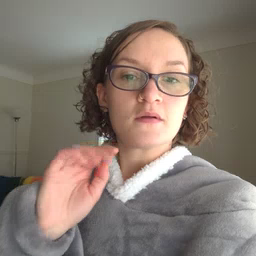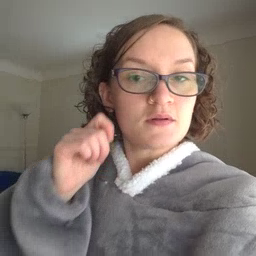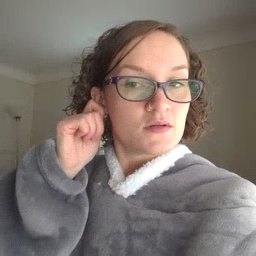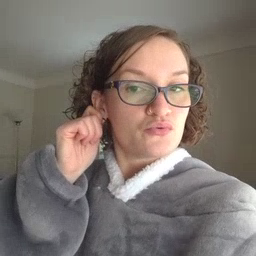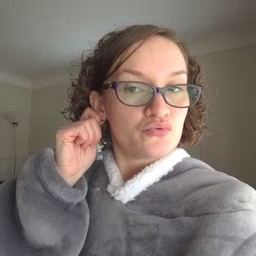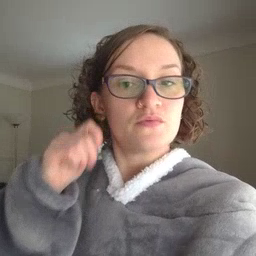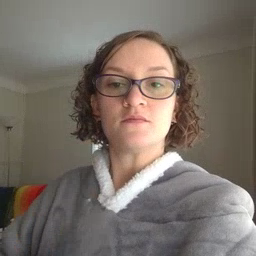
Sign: ear